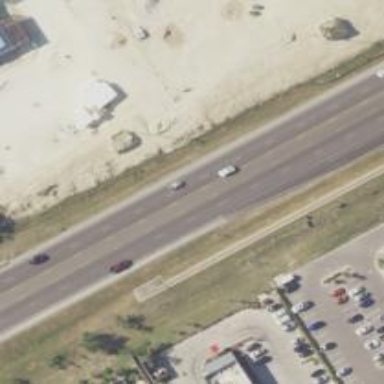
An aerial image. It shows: Trunk highway.